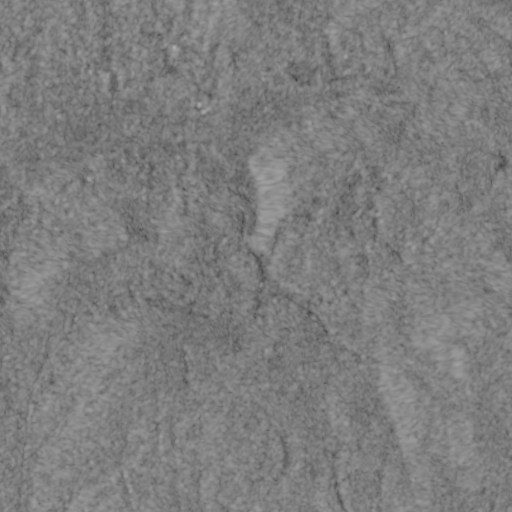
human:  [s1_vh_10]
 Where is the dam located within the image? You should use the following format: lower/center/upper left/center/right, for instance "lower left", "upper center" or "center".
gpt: The dam is located in the center of the image.
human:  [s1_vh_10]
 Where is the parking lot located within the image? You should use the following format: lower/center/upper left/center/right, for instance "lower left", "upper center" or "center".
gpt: The parking lot is located in the lower right of the image.
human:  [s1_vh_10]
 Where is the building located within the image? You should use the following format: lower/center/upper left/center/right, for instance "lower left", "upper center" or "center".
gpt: The building is located in the lower center of the image.
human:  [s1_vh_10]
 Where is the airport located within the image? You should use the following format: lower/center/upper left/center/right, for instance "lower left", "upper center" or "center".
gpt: There is no airport in the image.

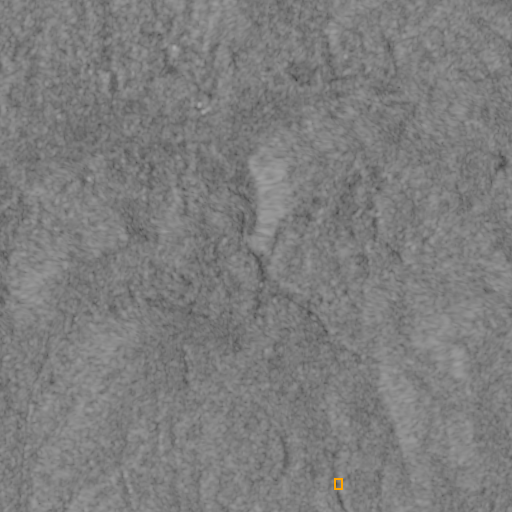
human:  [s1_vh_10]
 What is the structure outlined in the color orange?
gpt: The structure outlined in orange is a parking lot.
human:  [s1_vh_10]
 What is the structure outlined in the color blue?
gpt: There is no blue outline.